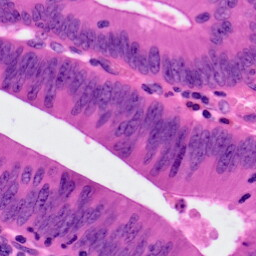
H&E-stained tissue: Colon